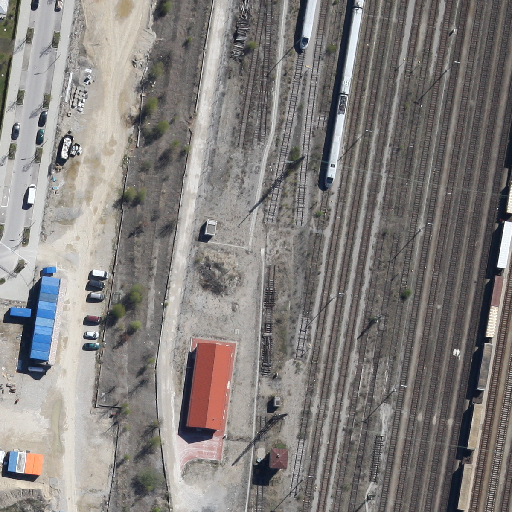
Referring expression: car in the parking area